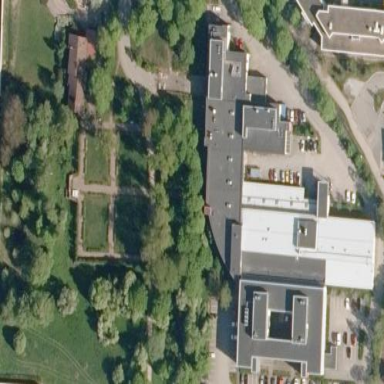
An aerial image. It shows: School.